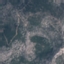
Land use / land cover class: HerbaceousVegetation